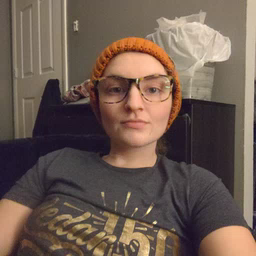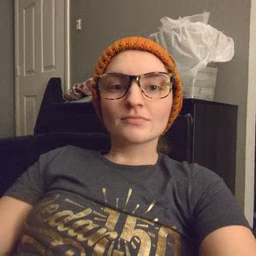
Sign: zipper